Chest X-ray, PA view. Patient: 54 years old, sex M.
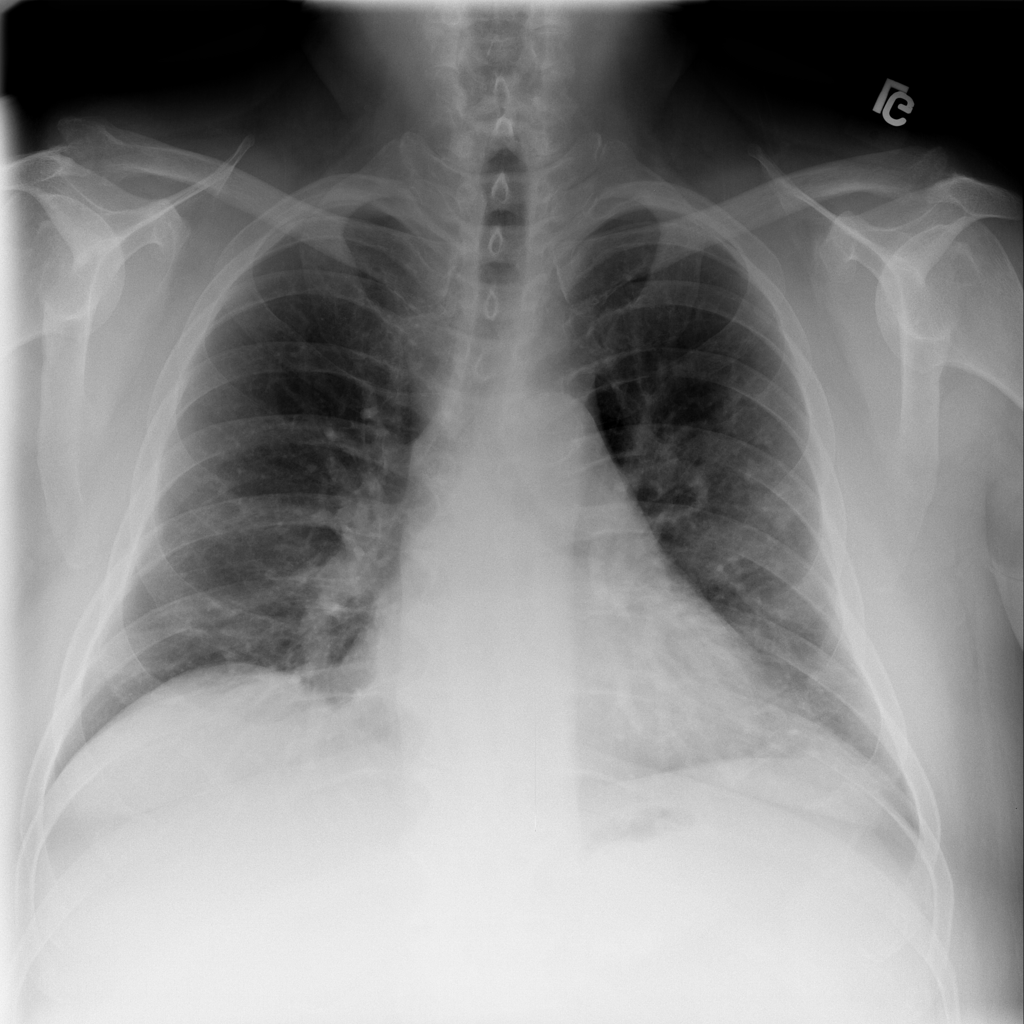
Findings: Infiltration